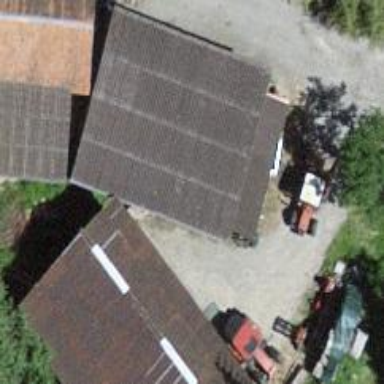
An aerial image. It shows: Shed building.